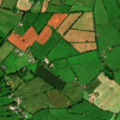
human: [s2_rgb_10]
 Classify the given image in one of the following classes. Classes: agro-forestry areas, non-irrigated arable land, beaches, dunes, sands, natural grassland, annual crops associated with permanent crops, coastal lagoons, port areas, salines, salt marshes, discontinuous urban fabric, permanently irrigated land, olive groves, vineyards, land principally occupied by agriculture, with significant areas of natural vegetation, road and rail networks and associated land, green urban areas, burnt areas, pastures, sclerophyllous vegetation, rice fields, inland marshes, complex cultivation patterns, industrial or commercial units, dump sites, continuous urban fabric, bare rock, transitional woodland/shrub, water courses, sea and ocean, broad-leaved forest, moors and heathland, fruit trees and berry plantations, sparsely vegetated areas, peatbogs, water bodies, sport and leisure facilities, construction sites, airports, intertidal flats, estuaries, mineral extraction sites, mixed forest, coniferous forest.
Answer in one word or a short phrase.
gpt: non-irrigated arable land, pastures